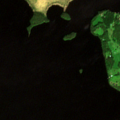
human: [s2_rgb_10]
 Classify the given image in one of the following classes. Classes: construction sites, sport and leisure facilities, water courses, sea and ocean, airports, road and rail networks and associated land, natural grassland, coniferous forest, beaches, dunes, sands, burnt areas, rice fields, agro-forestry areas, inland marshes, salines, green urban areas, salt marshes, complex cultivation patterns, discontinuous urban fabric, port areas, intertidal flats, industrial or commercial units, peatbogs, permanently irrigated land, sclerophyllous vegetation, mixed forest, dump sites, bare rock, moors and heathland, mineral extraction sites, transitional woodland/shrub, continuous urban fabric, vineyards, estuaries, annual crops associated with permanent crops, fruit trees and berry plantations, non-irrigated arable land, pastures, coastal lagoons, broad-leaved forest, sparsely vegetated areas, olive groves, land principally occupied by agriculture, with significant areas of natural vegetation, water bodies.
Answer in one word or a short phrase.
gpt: land principally occupied by agriculture, with significant areas of natural vegetation, peatbogs, water bodies